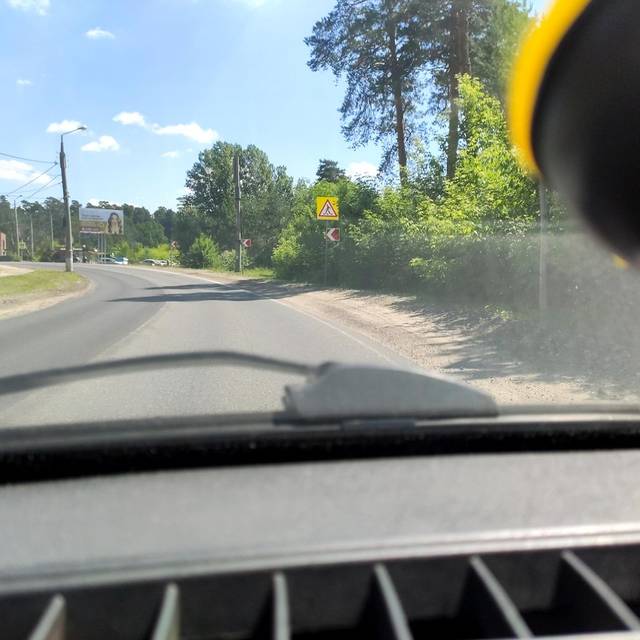
Region: Russia
Coordinates: 53.475, 49.347